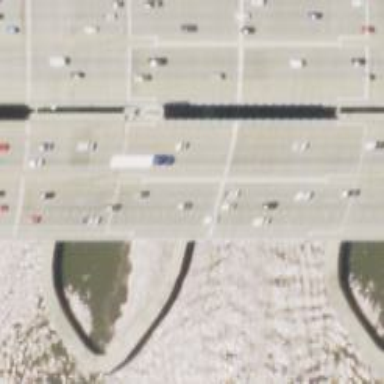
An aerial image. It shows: Movable drawbridge on motorway highway.